Question: I'm working on a ReactJS app and I want my body to take up the entire screen at least - using min-height: 100%, with height: auto to account for the screen being more than 100%. This is not working in firefox specifically but is working in other browsers.
Left is chrome, right is firefox.

Everything is being held by a div with the body class as such;
'''
<div className={styles.body}>
{this.props.children}
</div>
'''
My scss:
'''
.body{
display: block;
font-family: "Ubuntu", sans-serif;
margin: auto;
height: auto;
min-height: 100%;
width: 100%;
background:
linear-gradient(135deg, #696D7D 22px, #FAF5E3 22px, #FAF5E3 24px, transparent 24px, transparent 67px, #FAF5E3 67px, #FAF5E3 69px, transparent 69px),
linear-gradient(225deg, #696D7D 22px, #FAF5E3 22px, #FAF5E3 24px, transparent 24px, transparent 67px, #FAF5E3 67px, #FAF5E3 69px, transparent 69px)0 64px;
background-color:#696D7D;
background-size: 64px 128px;
}
'''
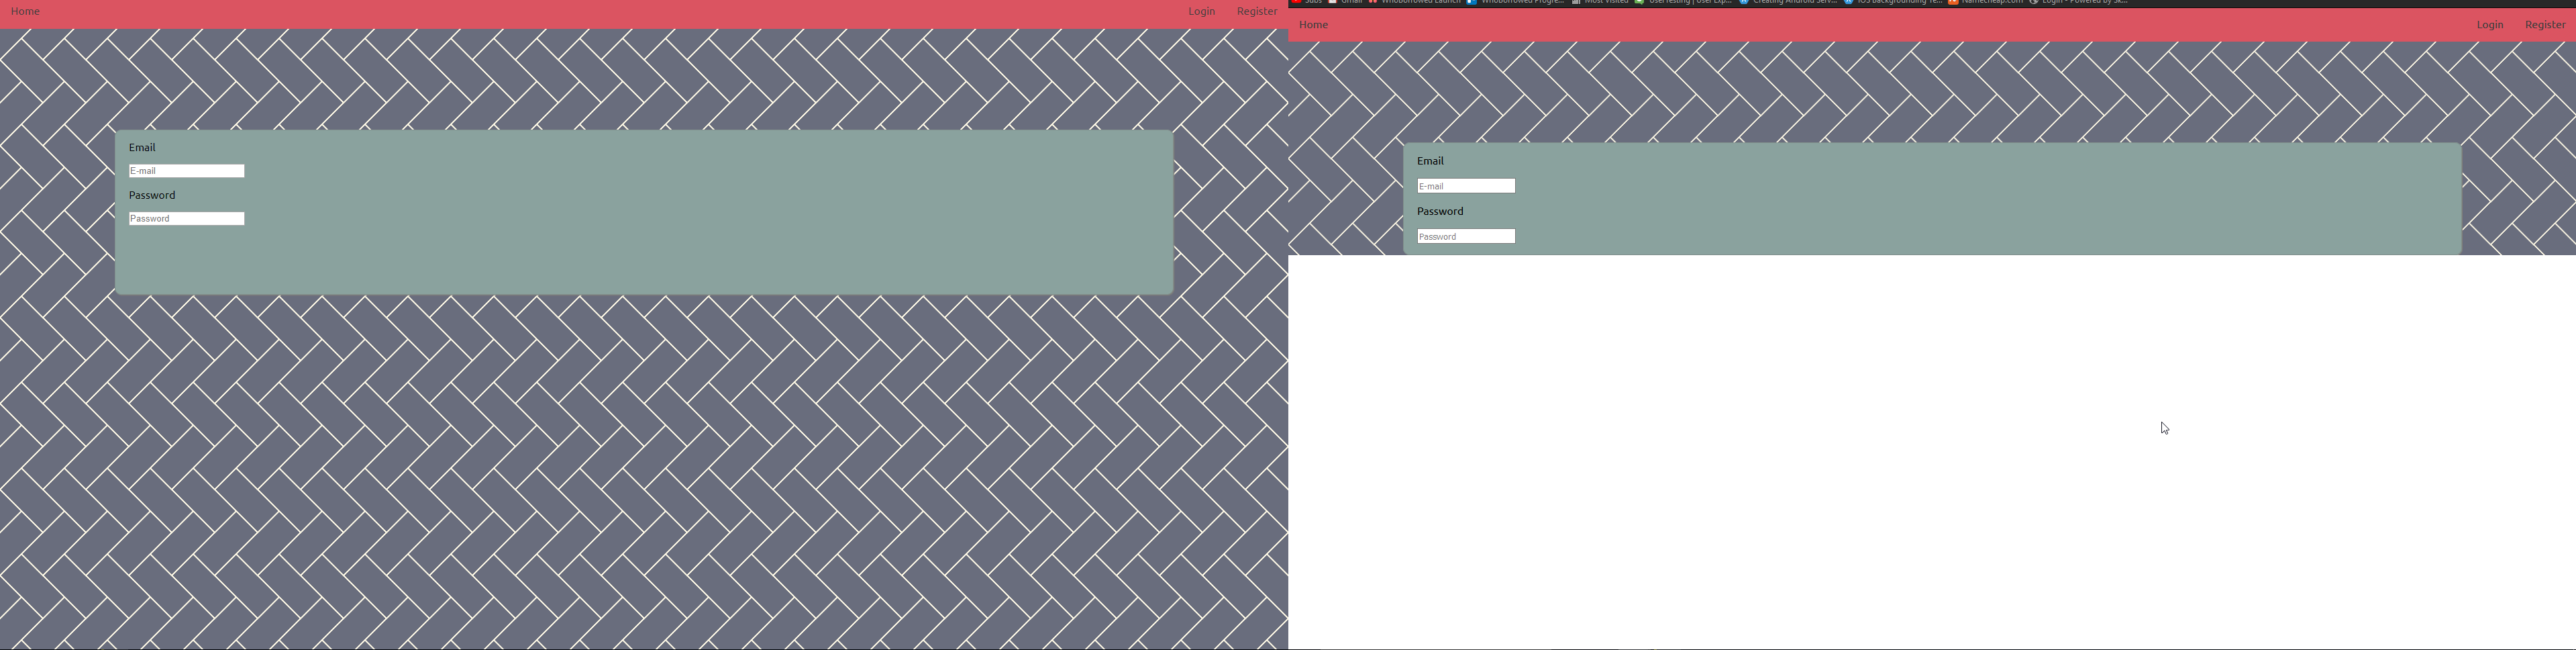
Answer: You should use this:
'''
min-height: 100vh;
'''